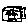
Label: square